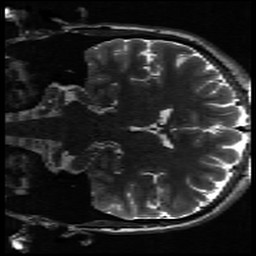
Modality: inplaneT2
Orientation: coronal